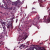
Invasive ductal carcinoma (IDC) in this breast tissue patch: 0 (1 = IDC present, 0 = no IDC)